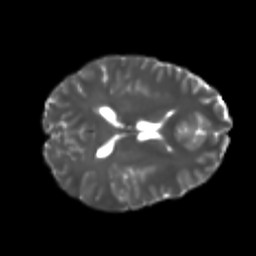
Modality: T2w
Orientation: axial
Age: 24
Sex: female
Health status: healthy
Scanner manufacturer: philips
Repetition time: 7.386 s
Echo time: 0.08599 s